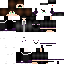
A female human skin with dark skin, wearing brown long hair dressed in a black suit and black pants, featuring a closed mouth.